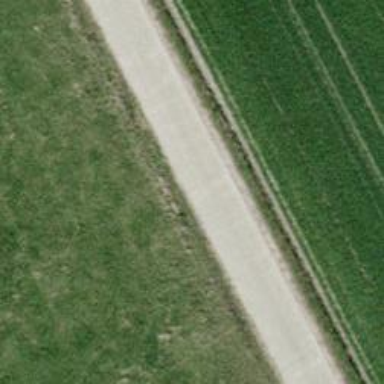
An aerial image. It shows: Unclassified road with concrete surface.